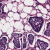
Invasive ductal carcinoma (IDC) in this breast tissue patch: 1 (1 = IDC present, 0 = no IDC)